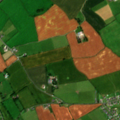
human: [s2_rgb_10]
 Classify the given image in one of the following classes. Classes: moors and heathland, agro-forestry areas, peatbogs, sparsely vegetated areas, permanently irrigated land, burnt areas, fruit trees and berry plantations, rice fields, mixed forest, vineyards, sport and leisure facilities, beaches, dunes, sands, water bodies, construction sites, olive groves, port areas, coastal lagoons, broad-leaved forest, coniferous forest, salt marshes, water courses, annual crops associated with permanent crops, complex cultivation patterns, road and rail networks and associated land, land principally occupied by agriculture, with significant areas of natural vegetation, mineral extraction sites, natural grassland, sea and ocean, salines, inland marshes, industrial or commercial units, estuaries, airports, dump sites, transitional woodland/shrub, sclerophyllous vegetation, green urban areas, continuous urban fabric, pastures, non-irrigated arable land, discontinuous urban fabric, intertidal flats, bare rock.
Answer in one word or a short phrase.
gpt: non-irrigated arable land, pastures